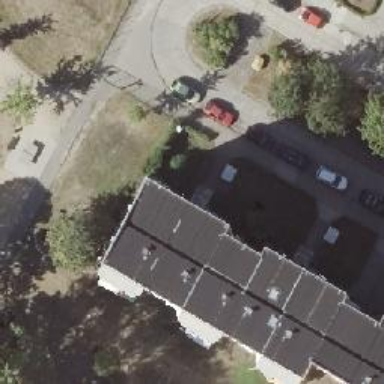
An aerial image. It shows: Flat-roofed apartment building.